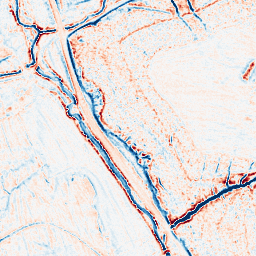
Category: edge_preserving
Decomposition family: anisotropic_diffusion
Decomposition parameters: iterations: 10
kappa: 100
gamma: 0.15
Upsampling method: cubic_mitchell
Upsampling parameters: scale: 2
Upsampling scale: 2